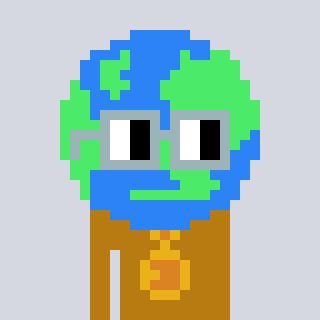
a pixel art character with square dark gray glasses, a earth-shaped head and a gold-colored body on a cool background